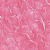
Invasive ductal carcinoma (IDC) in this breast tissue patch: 0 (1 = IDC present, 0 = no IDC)